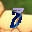
Label: 8